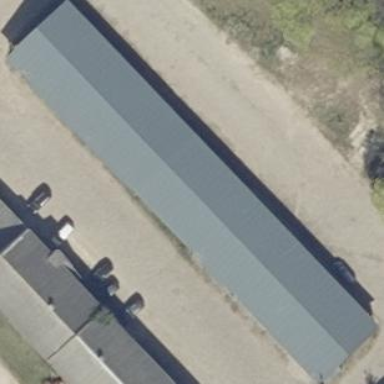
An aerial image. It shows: Shed building with gabled roof oriented along its length.